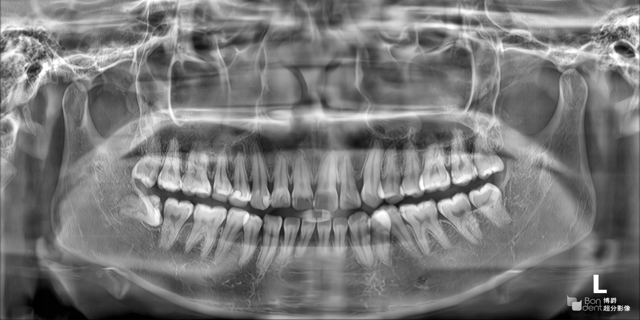
adult